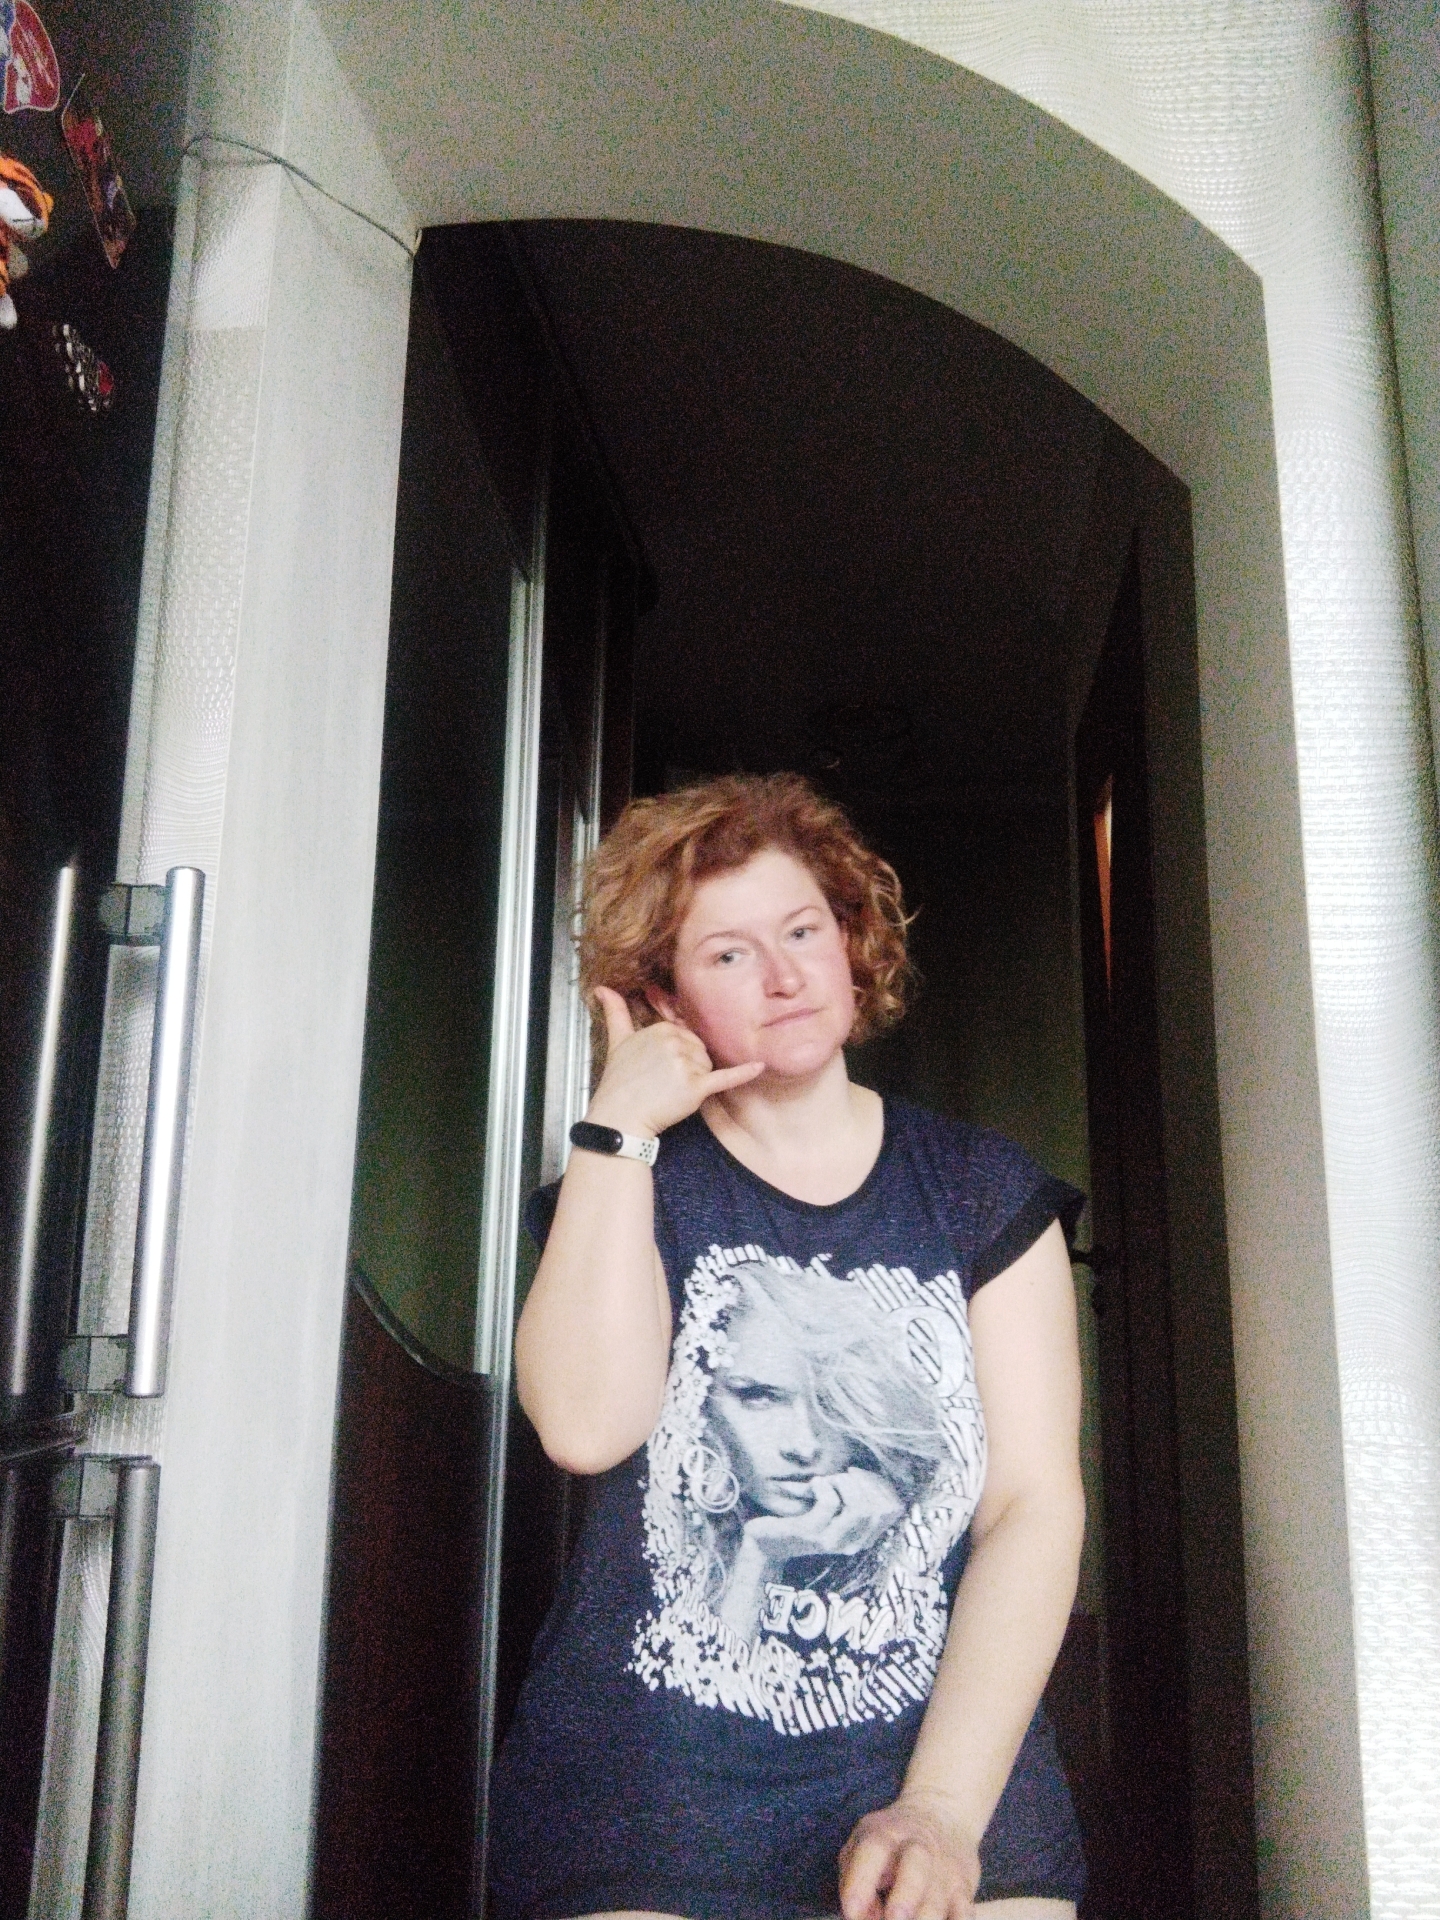
Label: noise